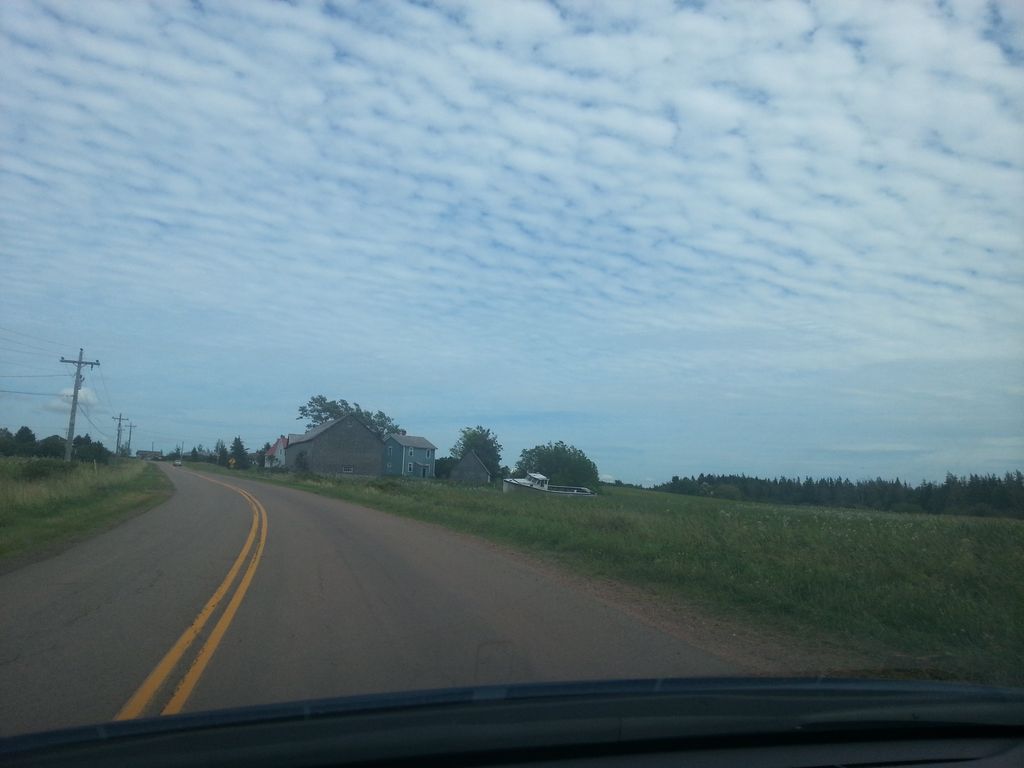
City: charlottetown